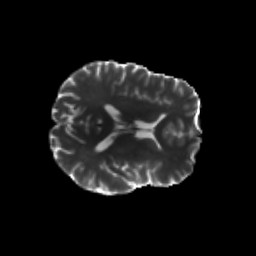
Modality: T2w
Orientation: axial
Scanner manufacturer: siemens
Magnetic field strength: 3 T
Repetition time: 8.8 s
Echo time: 0.085 s